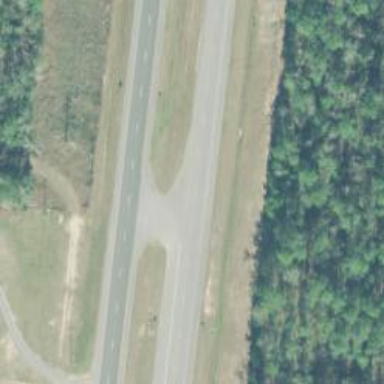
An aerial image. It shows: Trunk link highway.